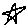
Label: star